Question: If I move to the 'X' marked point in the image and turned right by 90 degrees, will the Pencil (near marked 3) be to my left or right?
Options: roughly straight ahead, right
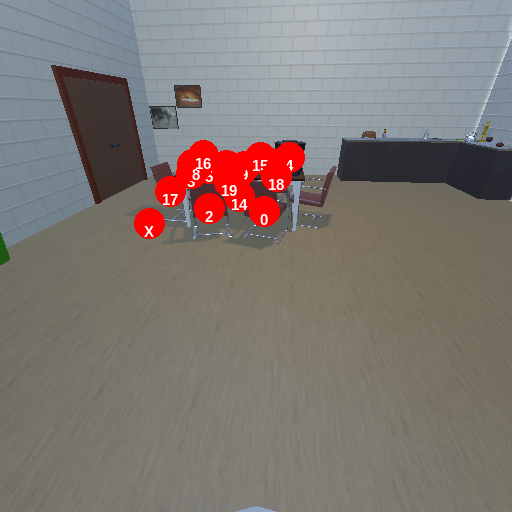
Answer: roughly straight ahead